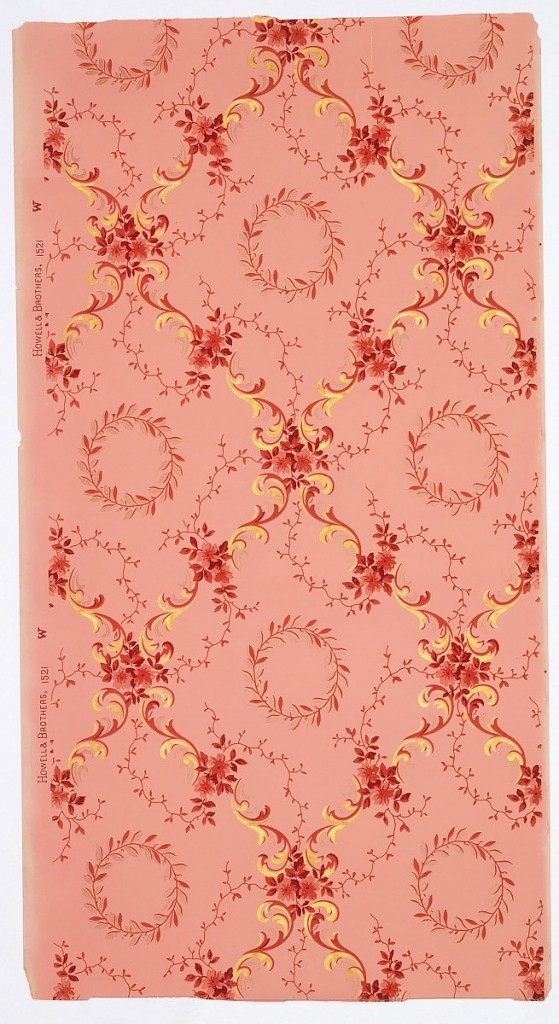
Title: Ceiling paper
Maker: Howell and Brothers, 1835 – 1900
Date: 1905–1915
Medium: Machine-printed paper, liquid mica
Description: Large trellis of scrolls, floral bouquets and vines with foliate wreaths in the resulting square spaces. Pink ground. Printed in pinks, light metallic green and dark metallic green. Printed in selvedge: "Howell & Brothers, 1521 W".